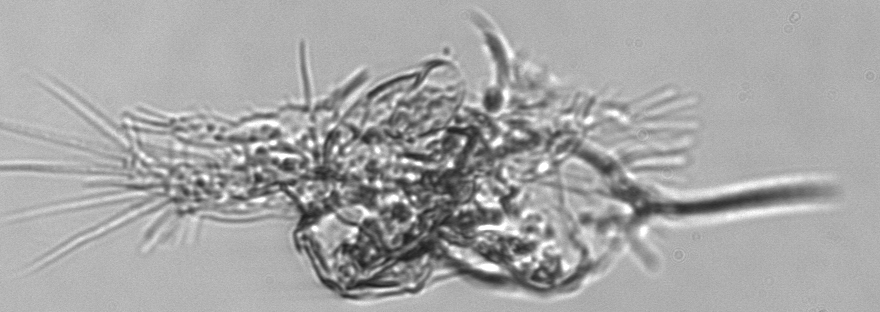
Label: zooplankton